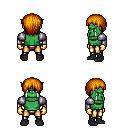
a pixel art fantasy rpg character, male body template, orc, green skin, steel arm armor, gold greaves, dark blonde plain hairstyle, gold gloves, black shoes, four views (front, back, left, right), 2x2 character sprite sheet, small pixel art, hard edges, no anti-aliasing